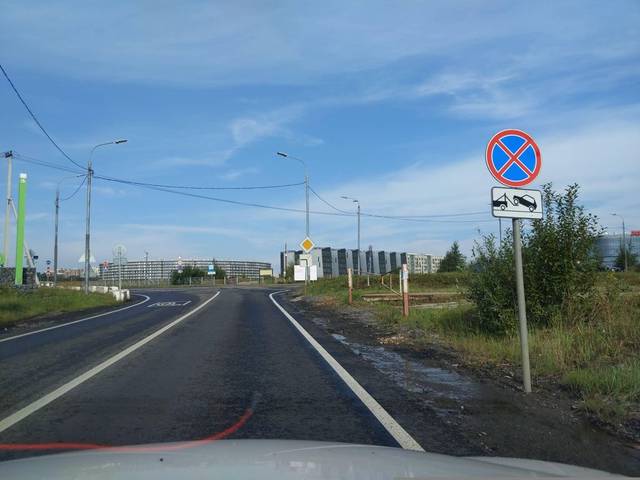
Region: Russia
Coordinates: 55.685, 37.356